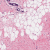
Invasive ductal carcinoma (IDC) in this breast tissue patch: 0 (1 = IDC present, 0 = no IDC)